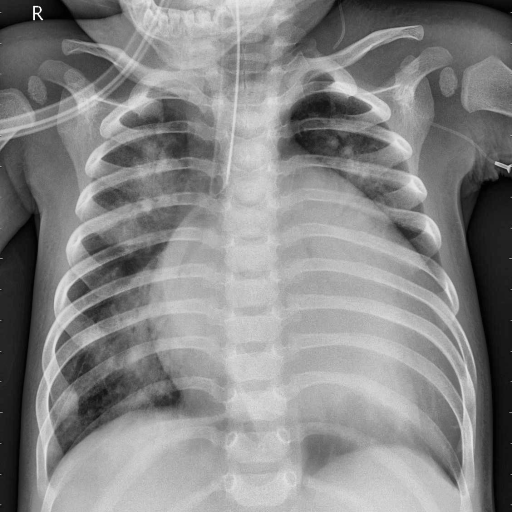
Finding: PNEUMONIA